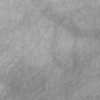
Atmospheric dust classification: not_dusty